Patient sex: M
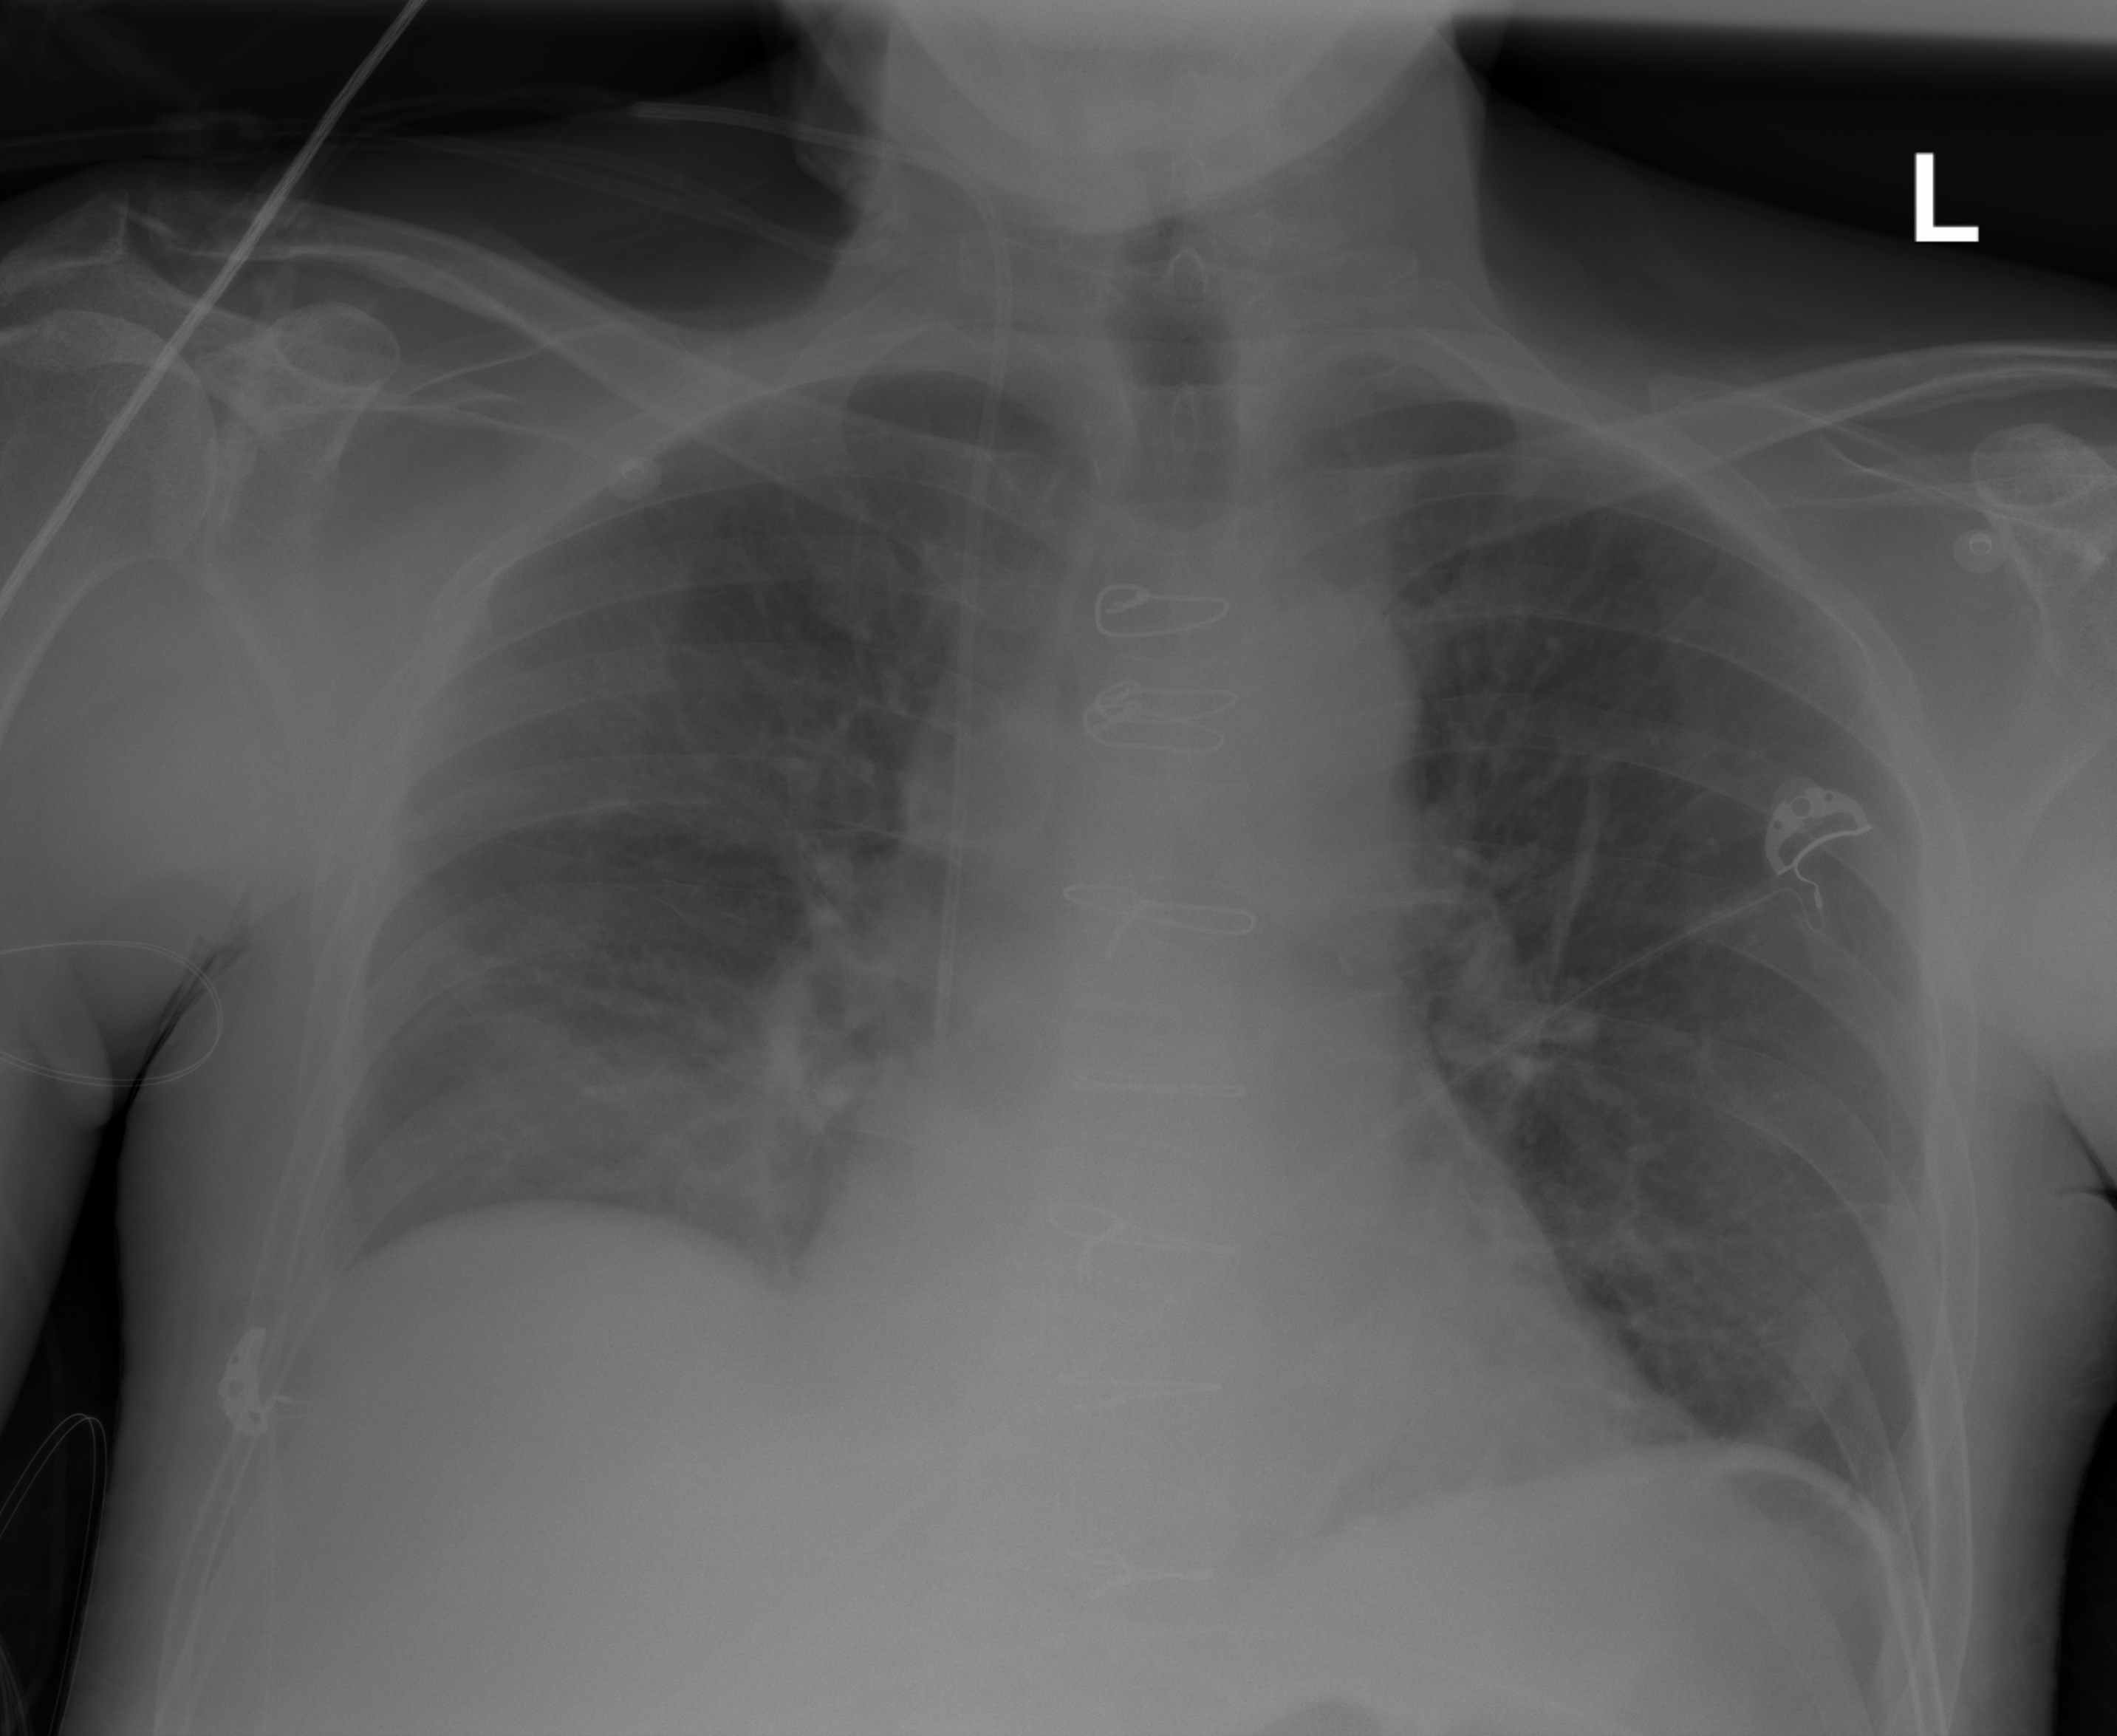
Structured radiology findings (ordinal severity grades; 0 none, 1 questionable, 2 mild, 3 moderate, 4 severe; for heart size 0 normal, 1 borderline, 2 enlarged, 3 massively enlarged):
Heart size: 0
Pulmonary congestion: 2
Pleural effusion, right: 0
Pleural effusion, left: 0
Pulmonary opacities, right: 0
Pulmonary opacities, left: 0
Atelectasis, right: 0
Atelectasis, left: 0